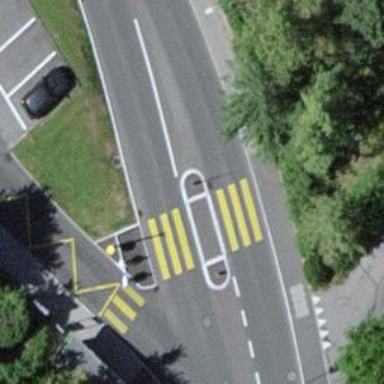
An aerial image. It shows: Footway located on traffic island.